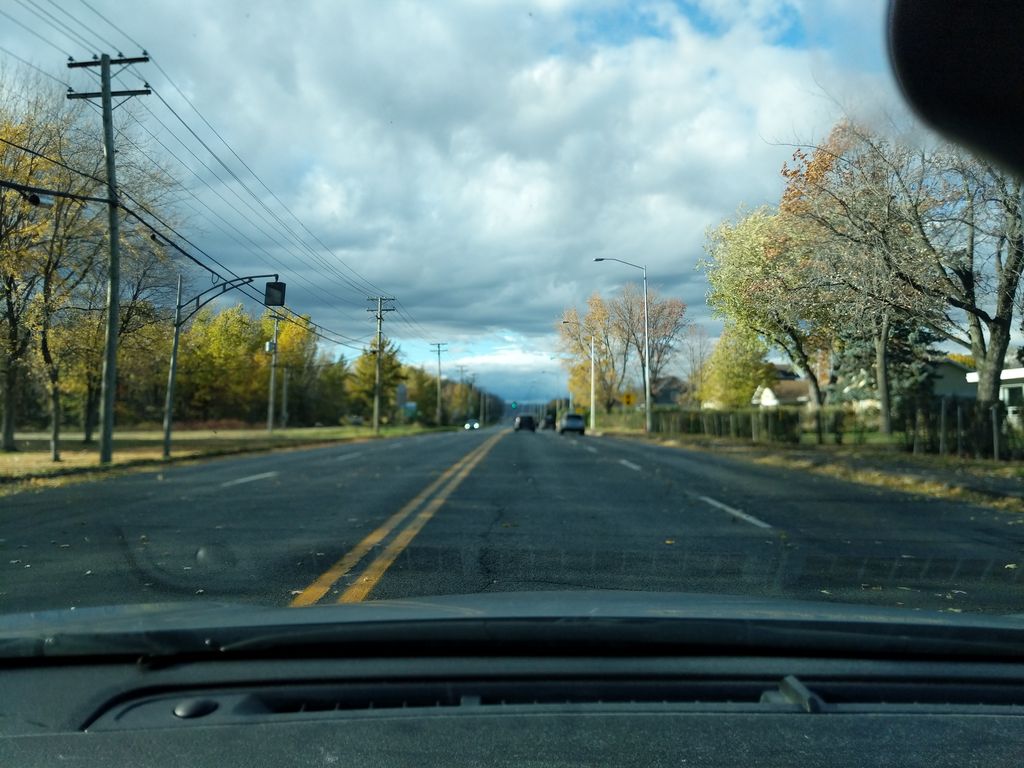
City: quebec_city